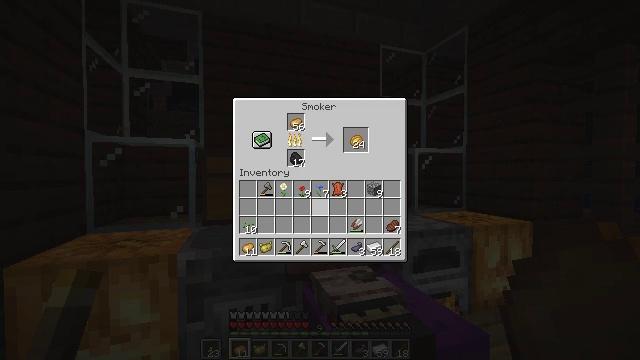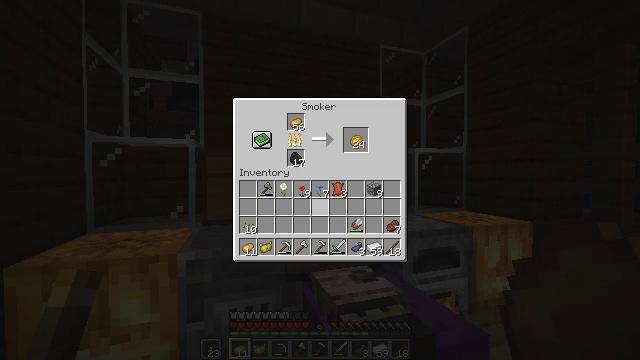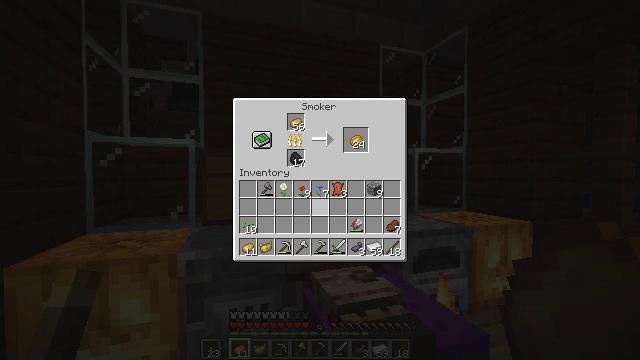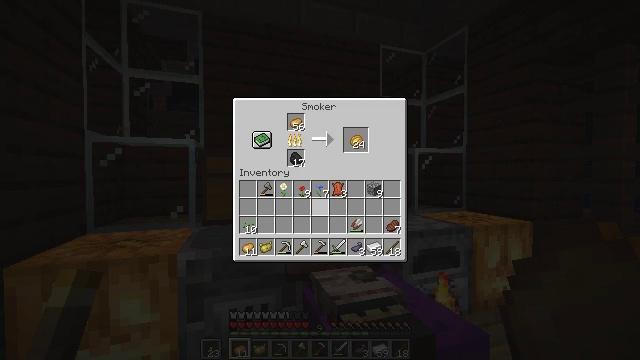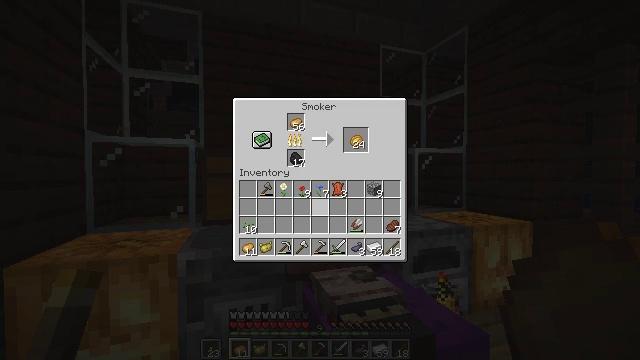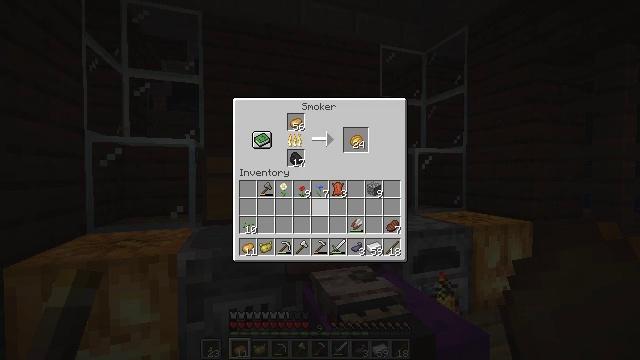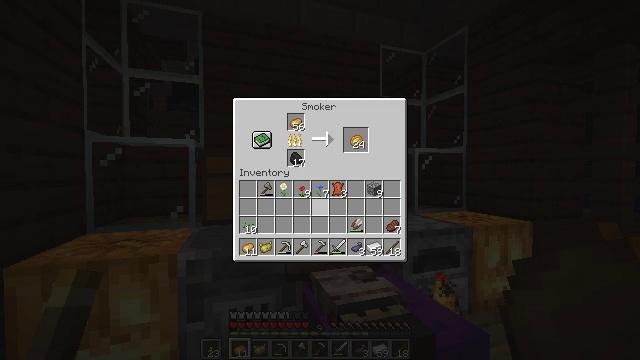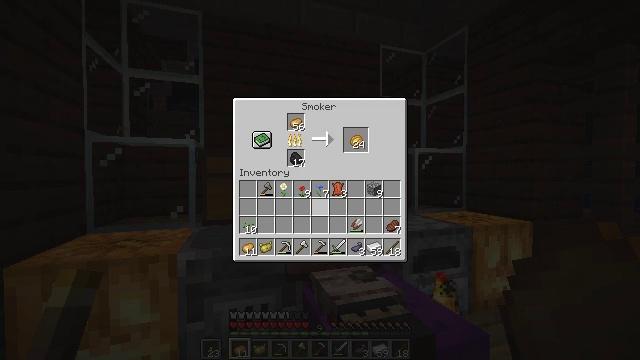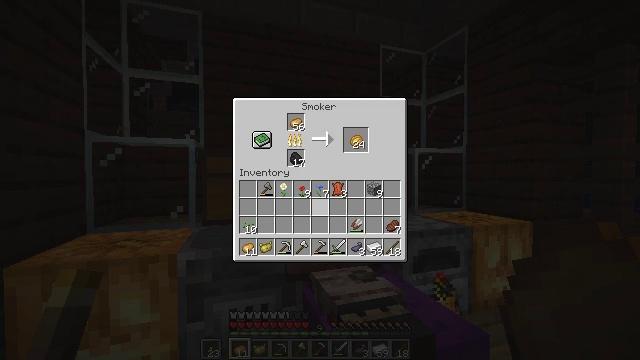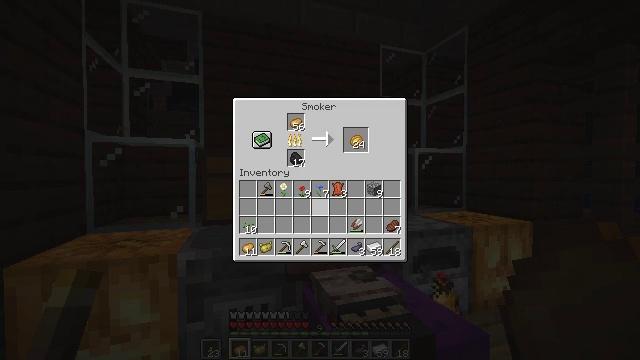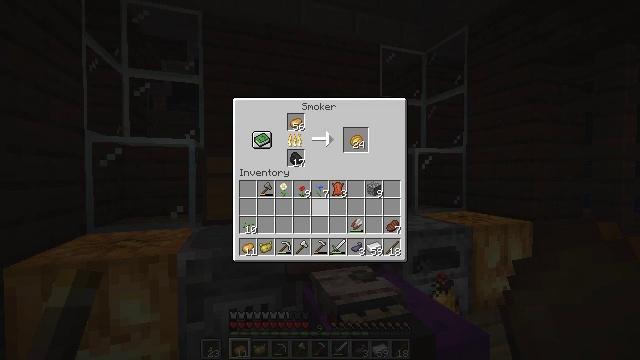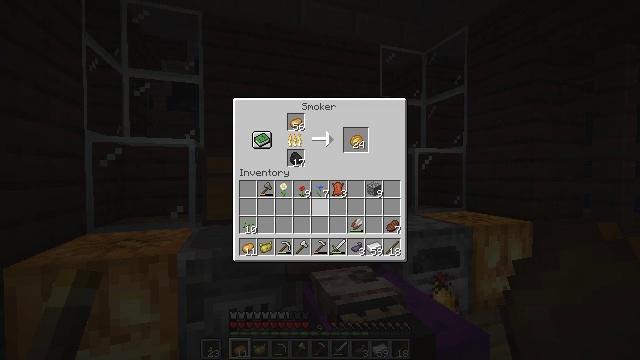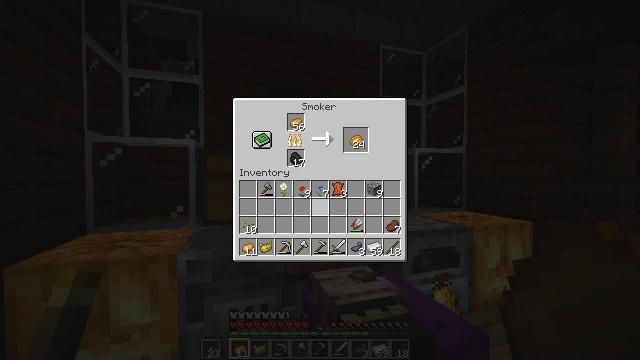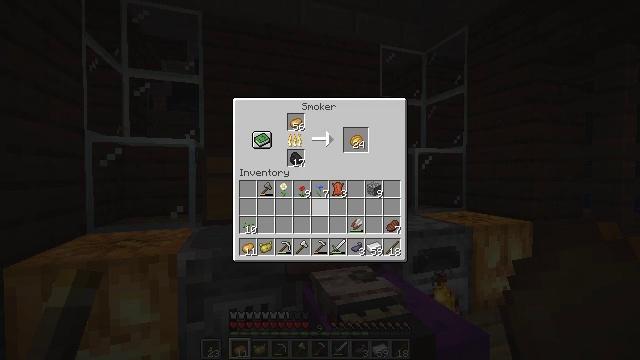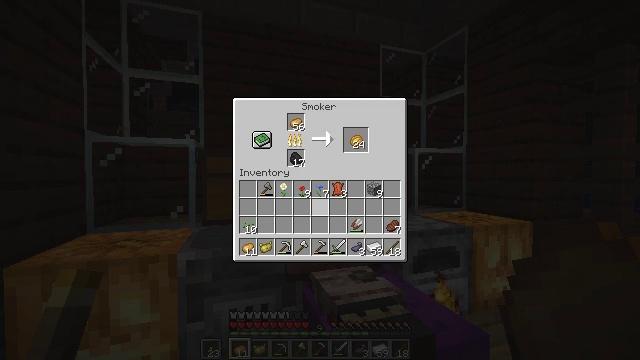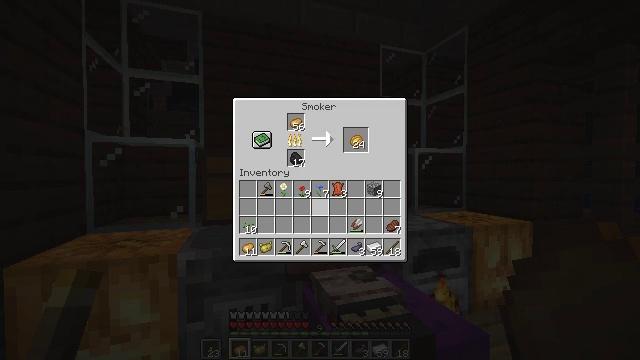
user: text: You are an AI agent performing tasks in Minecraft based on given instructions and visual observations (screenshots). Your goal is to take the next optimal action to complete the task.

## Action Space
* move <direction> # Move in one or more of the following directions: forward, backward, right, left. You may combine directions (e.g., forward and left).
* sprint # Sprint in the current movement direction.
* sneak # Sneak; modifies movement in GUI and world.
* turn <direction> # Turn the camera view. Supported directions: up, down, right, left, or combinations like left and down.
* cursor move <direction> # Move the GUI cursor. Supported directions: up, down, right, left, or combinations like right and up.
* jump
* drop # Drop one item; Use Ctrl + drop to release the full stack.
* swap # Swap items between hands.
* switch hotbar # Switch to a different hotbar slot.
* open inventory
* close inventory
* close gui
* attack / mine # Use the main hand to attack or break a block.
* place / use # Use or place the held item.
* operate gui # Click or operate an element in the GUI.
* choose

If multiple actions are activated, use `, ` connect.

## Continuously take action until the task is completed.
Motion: motion action
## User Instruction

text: Craft a baked potato using a furnace.
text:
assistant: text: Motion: no_op
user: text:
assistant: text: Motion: no_op
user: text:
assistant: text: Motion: no_op
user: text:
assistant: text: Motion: no_op
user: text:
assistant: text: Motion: no_op
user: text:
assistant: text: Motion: no_op
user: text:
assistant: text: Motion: no_op
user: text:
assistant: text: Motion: no_op
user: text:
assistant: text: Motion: no_op
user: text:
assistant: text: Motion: no_op
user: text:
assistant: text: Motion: no_op
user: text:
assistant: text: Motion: no_op
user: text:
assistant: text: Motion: no_op
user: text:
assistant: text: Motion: no_op
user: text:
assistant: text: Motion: no_op
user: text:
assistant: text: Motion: no_op
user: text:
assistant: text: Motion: no_op
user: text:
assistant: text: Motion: no_op
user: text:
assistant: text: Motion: no_op
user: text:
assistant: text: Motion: no_op
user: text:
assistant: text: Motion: no_op
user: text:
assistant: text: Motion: no_op
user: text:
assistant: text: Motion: no_op
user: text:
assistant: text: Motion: no_op
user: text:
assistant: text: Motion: no_op
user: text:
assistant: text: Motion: no_op
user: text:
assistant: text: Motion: no_op
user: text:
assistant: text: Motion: no_op
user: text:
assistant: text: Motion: no_op
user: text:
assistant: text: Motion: no_op